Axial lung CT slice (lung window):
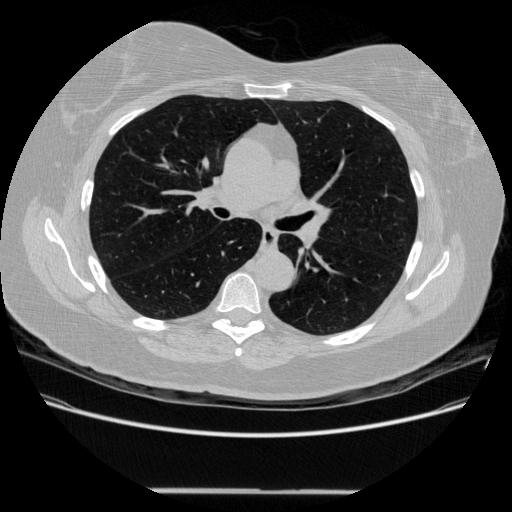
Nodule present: no